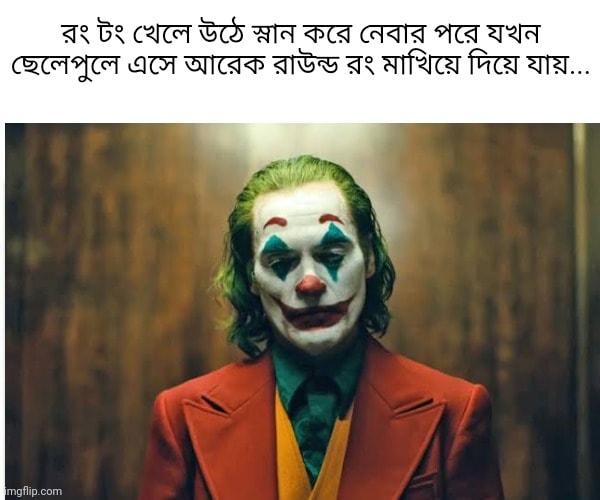
Text: রং তং খেলে উঠে স্নান করে নেবার পরে যখন ছেলেপুলে এসে আরেক রাউন্ড রং মাখিয়ে দিয়ে যায়
Label: Non Hate